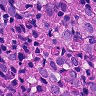
Metastatic tissue present: yes